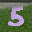
Label: 5